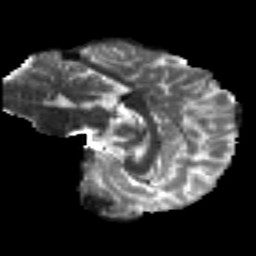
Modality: T2w
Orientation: sagittal
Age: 29
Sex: male
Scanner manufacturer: siemens
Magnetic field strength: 3 T
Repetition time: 8.8 s
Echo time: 0.085 s